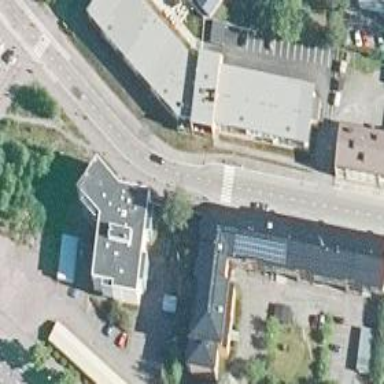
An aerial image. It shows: Cycleway with zebra crossing for safe passage.